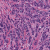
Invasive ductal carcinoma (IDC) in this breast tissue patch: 1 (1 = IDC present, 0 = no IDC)